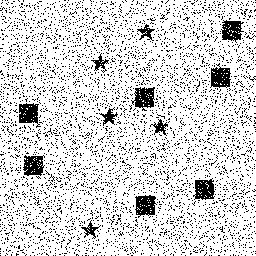
Squares: 7
Triangles: 0
Stars: 5
Total shapes: 12